高一 · 立体几何学
正六棱柱相邻两个侧面所成的二面角的大小为
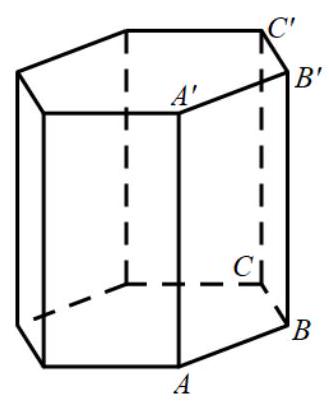
答案: frac{2 \pi}{3}$
解析: 【分析】

由正六棱柱的几何特征可得 $\angle A B C$ 为正六棱柱相邻两个侧面所成的二面角的平面角,根据正六边形的内角计算即可.

【详解】

解: 如图,

由正六棱柱的几何特征可知 $B B_{1} \perp A B, B B_{1} \perp C B$ ，

则 $\angle A B C$ 为正六棱柱相邻两个侧面所成的二面角的平面角,

$\therefore \angle A B C=\pi-\frac{2 \pi}{6}=\frac{2 \pi}{3}$.

故答案为: $\frac{2 \pi}{3}$.

【点睛】

本题考查二面角的求解, 关键是要找到二面角的平面角, 是基础题.